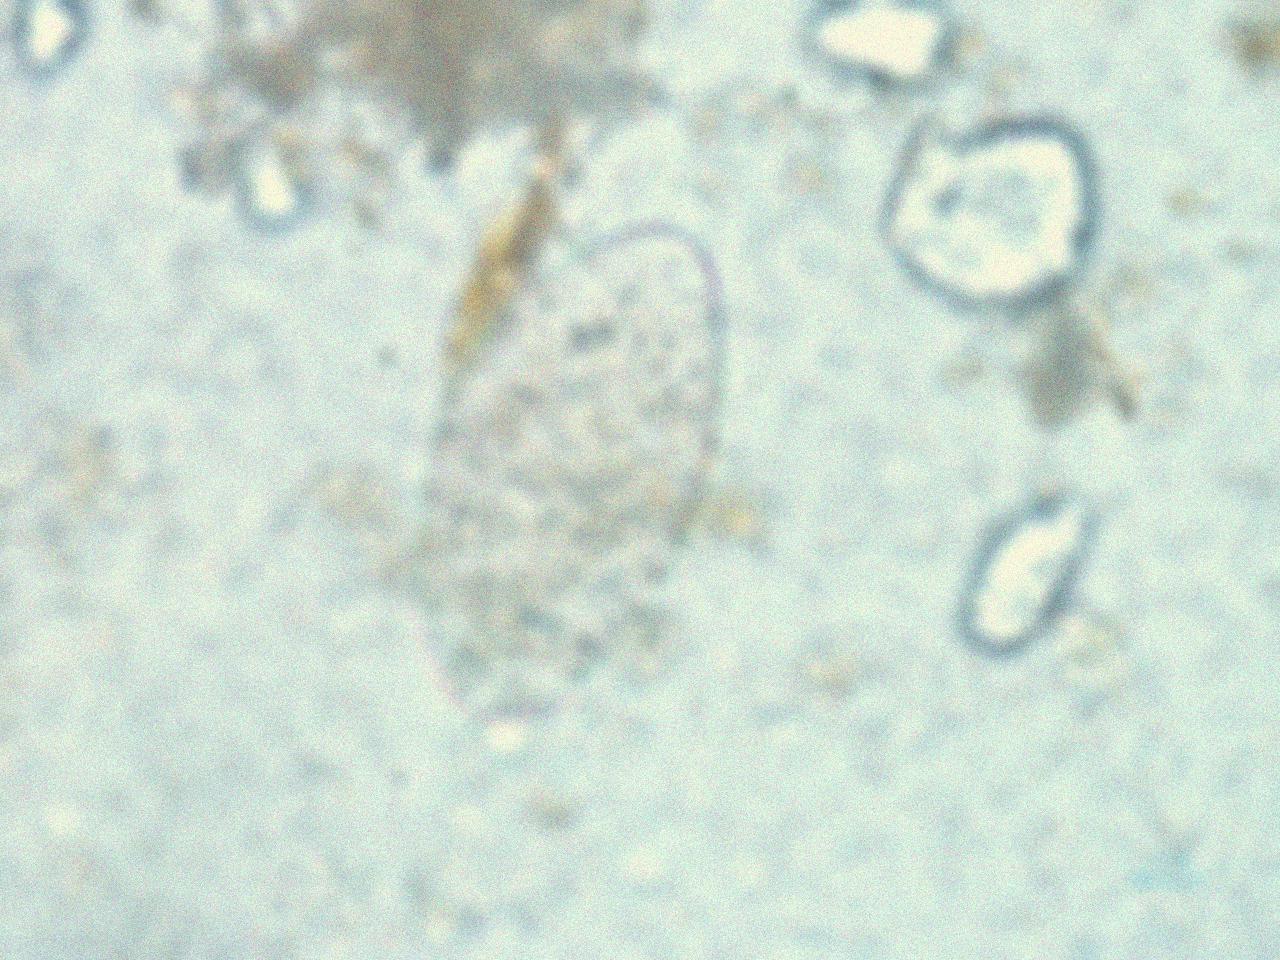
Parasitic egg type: Fasciolopsis buski